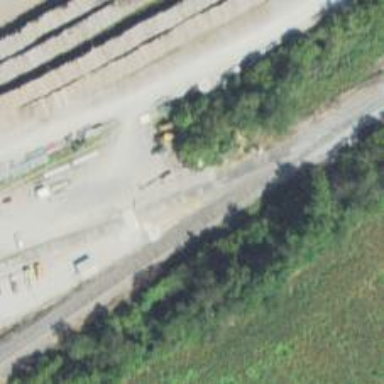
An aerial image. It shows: Railway spur service.